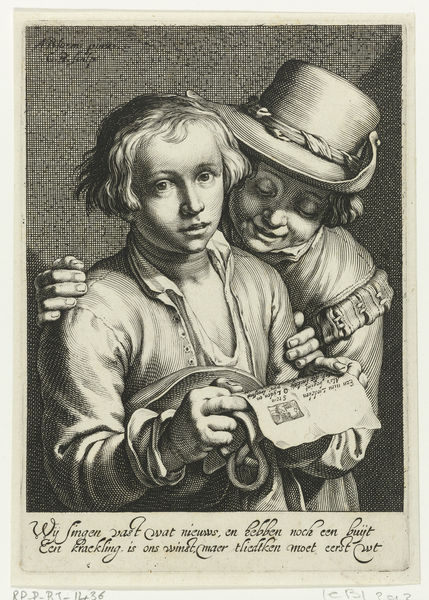
Titel: Twee zingende jongens
Künstler: Cornelis (II) Bloemaert
Standort: Amsterdam
Institution: Rijksmuseum
Schlagwörter: hand, frau, hut, mund, nase, schwarz, weiss, zeichnung, blick, gürtel, hemd, jacke, augen, bild, haare, mutter, blatt, schulter, kinder, lächeln, schrift, papier, jungen, graphik, lesen, junge, nachdenklich, geschwister, griff, lachen, spiel, knabe, buch, druck, stich, illustration, text, jüngling, sänger, brief, brezel, lied, bube, anfassen, kleben, freunde, zweifel, schulterblick, lond, buchilustration